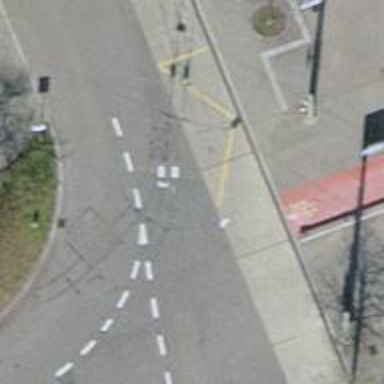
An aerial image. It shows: Asphalt road classified as unclassified with trolley wires.